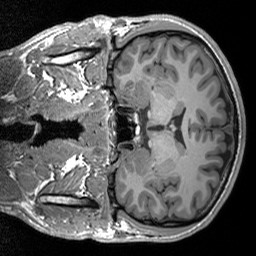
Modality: T1w
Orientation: coronal
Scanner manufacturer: siemens
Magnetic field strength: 3 T
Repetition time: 1.76 s
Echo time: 0.0022 s